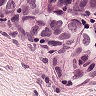
Metastatic tissue present: yes